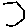
Label: hexagon